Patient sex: F
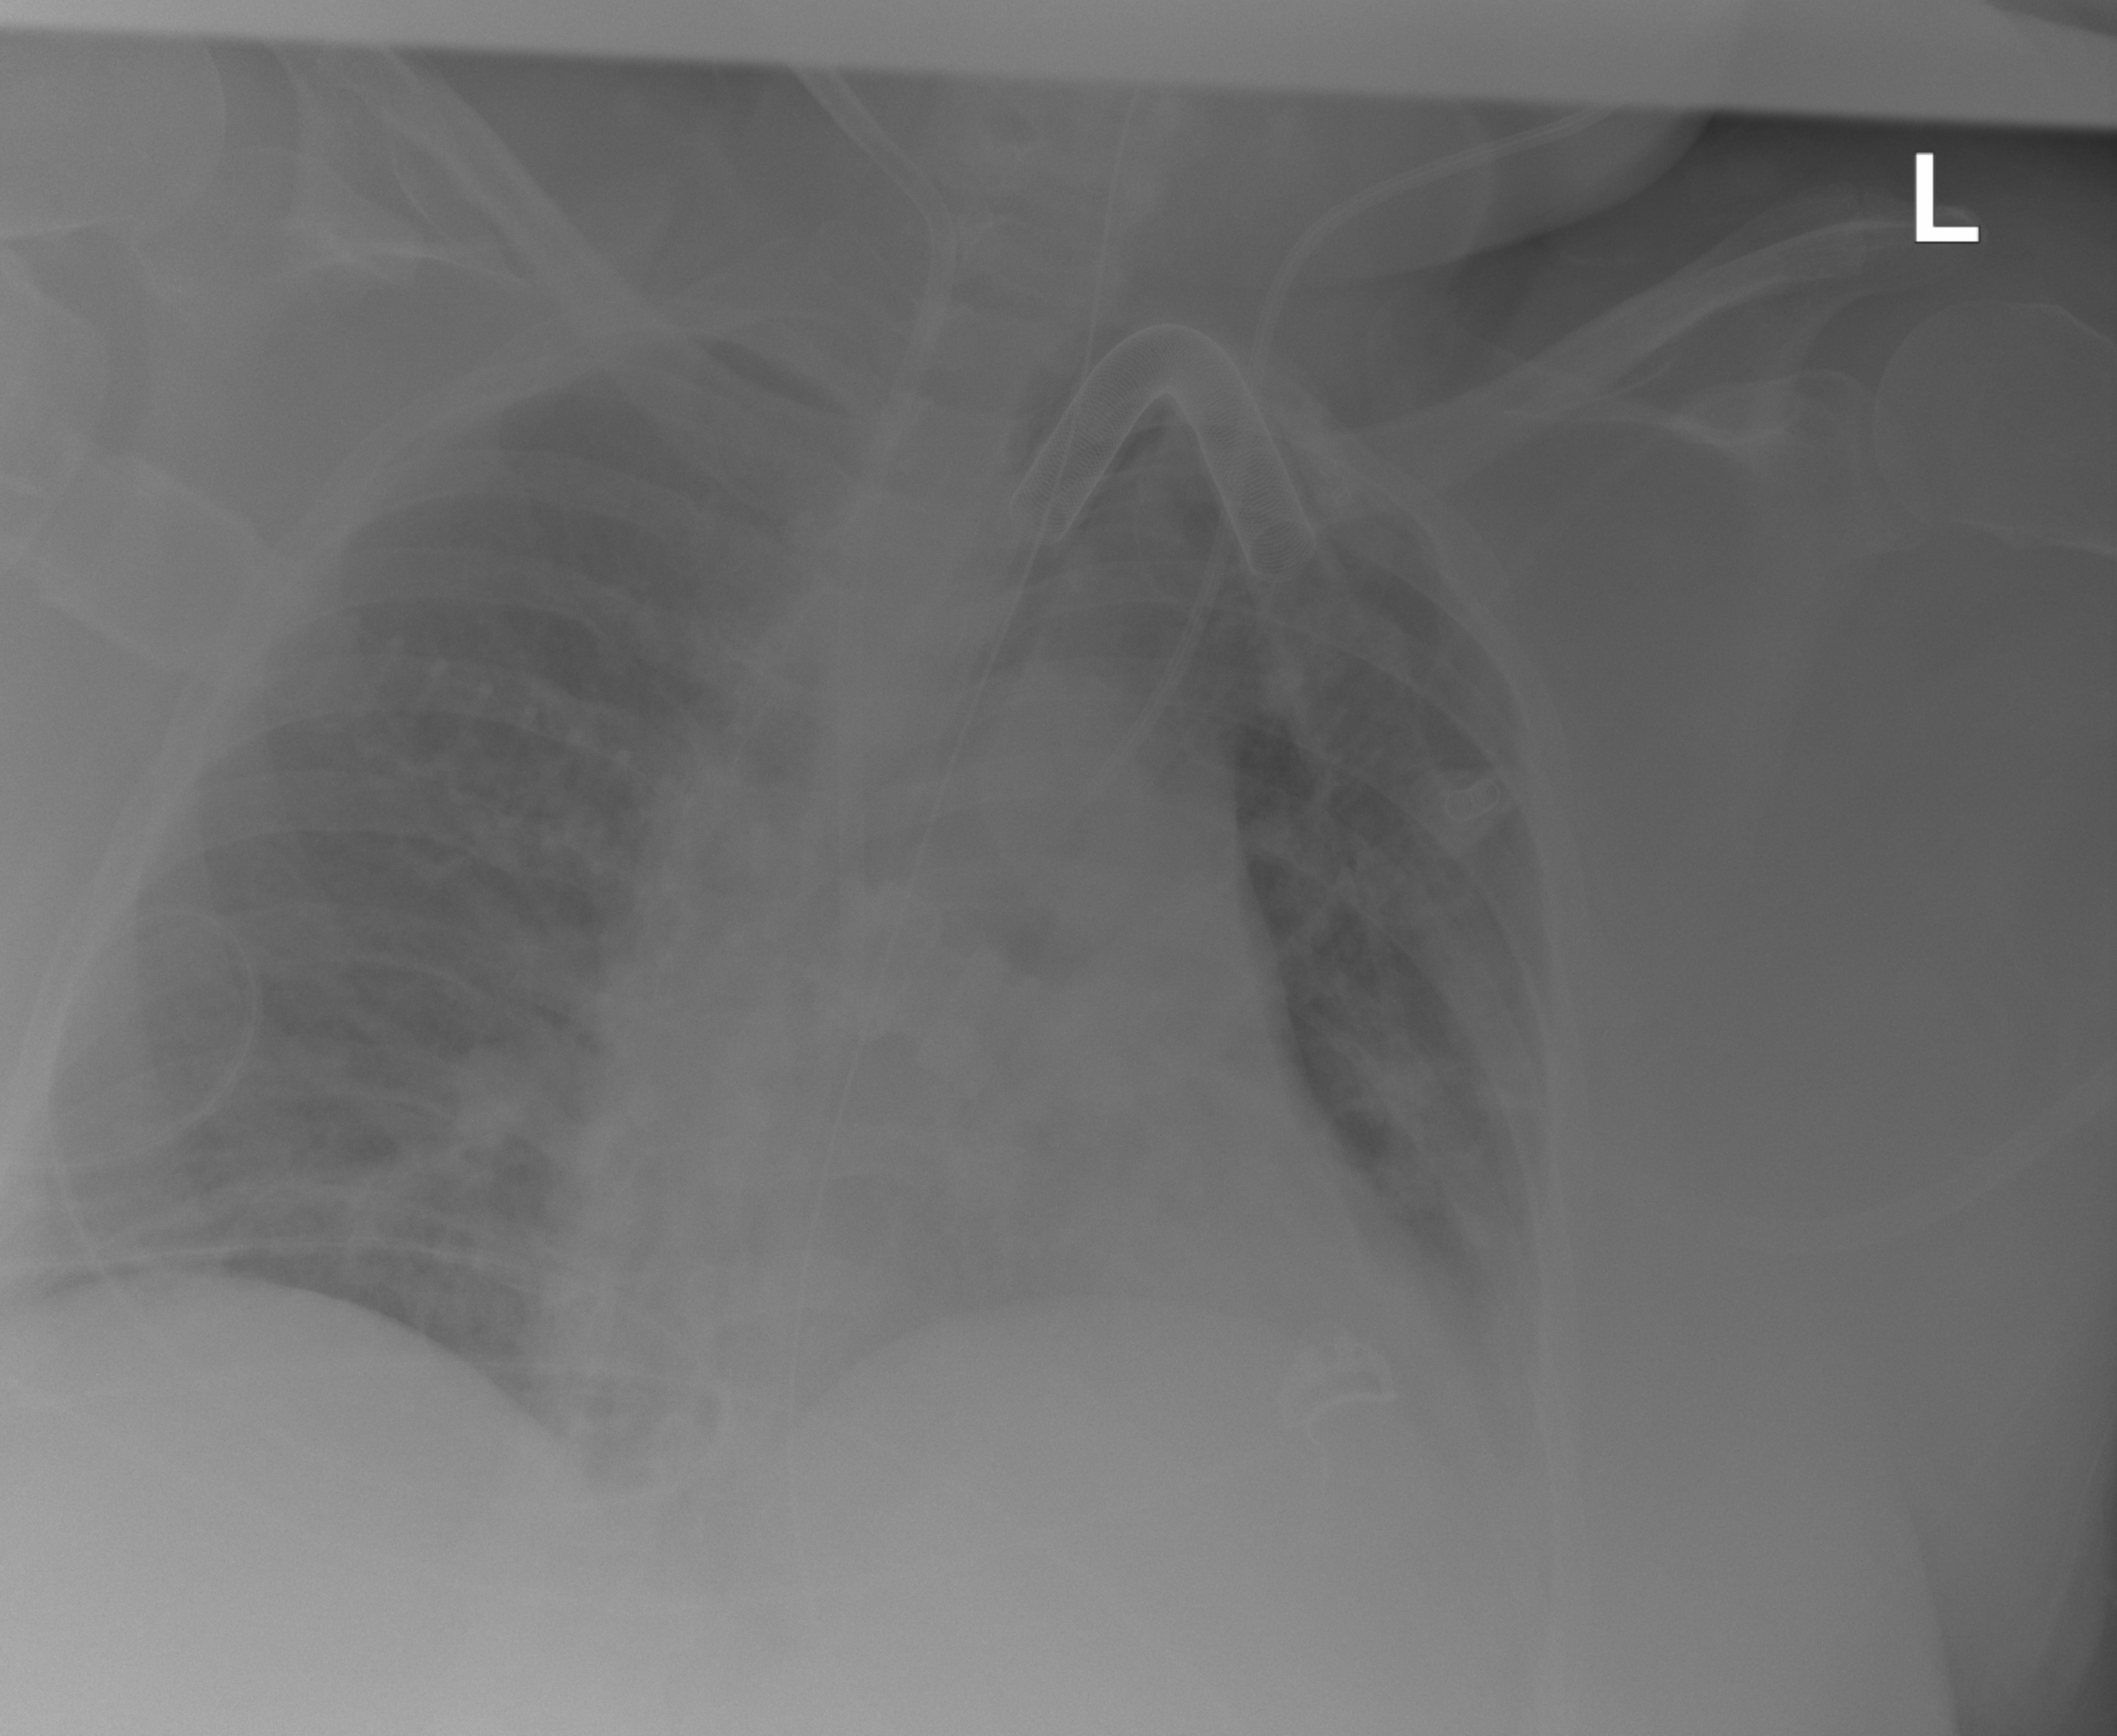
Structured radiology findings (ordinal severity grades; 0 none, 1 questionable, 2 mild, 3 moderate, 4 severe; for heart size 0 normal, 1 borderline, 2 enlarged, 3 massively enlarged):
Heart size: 0
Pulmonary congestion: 2
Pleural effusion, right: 0
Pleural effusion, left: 0
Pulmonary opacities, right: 0
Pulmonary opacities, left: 0
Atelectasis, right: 0
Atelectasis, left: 0